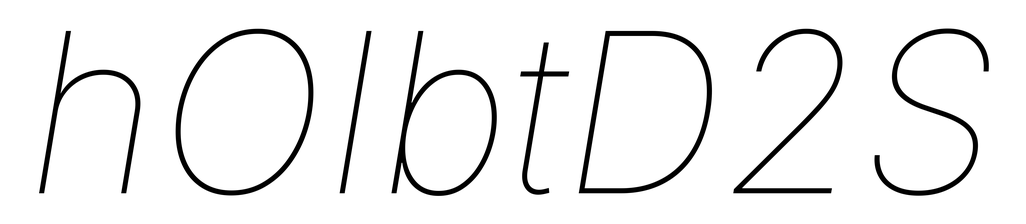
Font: Inter-Italic_Thin_Italic